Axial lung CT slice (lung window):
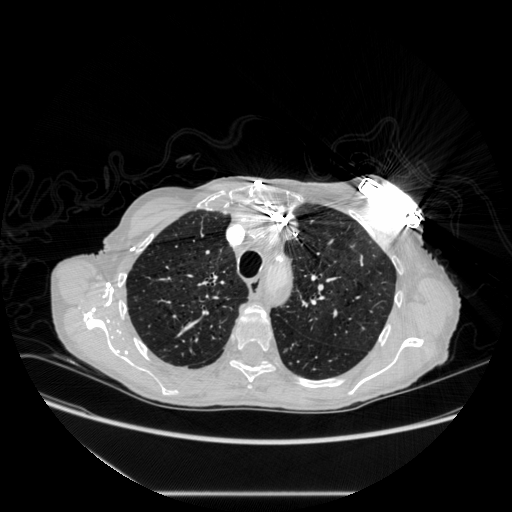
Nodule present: no